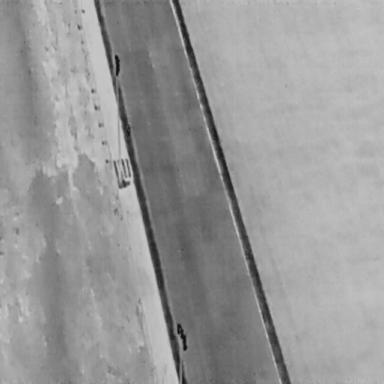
There are two People in the infrared image.